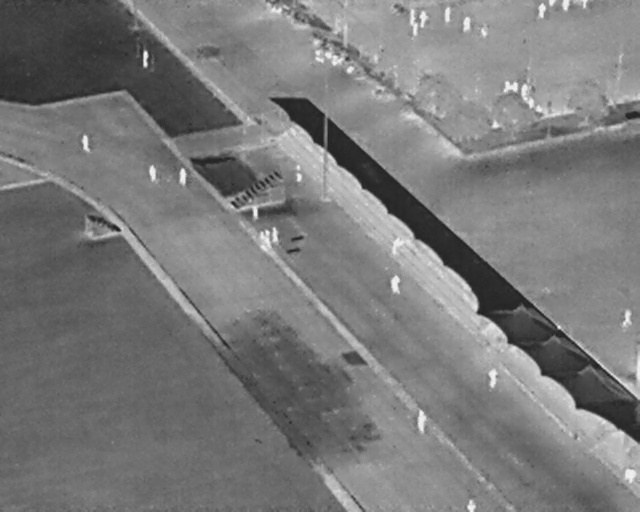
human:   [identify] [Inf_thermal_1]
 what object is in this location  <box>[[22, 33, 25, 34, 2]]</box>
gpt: <ref>1 medium person at the left</ref>

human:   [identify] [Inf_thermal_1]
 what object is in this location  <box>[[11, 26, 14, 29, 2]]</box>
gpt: <ref>1 medium person at the top left</ref>

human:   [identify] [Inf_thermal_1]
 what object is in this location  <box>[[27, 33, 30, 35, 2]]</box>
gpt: <ref>1 small person at the left</ref>

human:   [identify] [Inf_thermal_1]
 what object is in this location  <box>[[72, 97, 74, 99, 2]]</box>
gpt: <ref>1 small person at the bottom right</ref>

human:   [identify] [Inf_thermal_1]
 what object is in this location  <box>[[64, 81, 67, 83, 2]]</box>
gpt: <ref>1 medium person at the bottom</ref>

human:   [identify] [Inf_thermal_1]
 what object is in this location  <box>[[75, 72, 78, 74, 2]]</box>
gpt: <ref>1 medium person at the bottom right</ref>

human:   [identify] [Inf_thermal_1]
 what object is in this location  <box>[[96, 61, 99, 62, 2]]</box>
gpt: <ref>1 medium person at the right</ref>

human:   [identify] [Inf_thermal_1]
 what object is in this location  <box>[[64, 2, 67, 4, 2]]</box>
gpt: <ref>1 medium person at the top</ref>

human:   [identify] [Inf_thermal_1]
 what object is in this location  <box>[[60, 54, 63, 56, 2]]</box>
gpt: <ref>1 medium person at the center</ref>